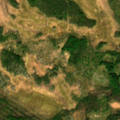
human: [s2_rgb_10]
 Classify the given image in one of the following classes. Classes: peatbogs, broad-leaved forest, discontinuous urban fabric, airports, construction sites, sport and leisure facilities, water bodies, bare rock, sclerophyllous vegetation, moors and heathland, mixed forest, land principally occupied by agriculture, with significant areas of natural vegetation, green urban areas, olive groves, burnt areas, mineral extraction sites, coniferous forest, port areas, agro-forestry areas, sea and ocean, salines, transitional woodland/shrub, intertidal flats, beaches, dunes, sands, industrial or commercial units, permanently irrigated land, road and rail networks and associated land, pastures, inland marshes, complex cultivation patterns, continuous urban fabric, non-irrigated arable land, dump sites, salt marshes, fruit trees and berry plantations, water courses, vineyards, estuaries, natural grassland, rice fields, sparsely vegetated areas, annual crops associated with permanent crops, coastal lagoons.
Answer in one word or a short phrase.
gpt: coniferous forest, mixed forest, transitional woodland/shrub, peatbogs